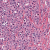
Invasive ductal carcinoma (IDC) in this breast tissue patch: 1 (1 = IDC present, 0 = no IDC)